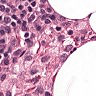
Metastatic tissue present: no